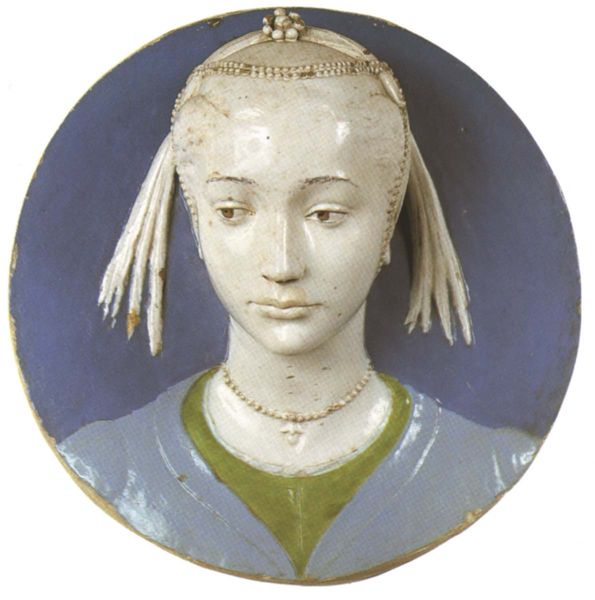
Titel: Porträt einer Dame
Künstler: Luca della Robbia
Institution: Florenz, Bargello
Schlagwörter: blau, weiß, grün, frau, frisur, haar, mund, schmuck, blick, alt, augen, gesicht, teller, portrait, porträt, augenbrauen, diadem, traurig, rund, ton, relief, kette, perlenkette, bemalt, plakette, medallion, kopfschmuck, alabaster, kernamik